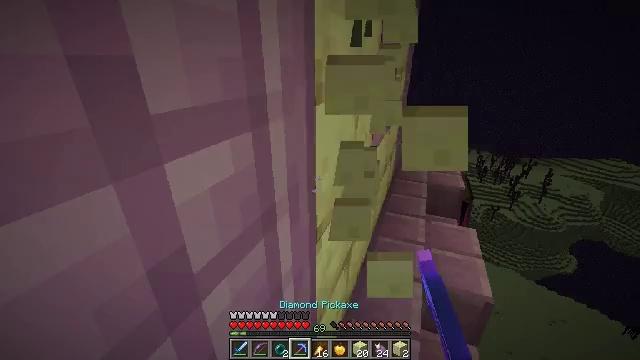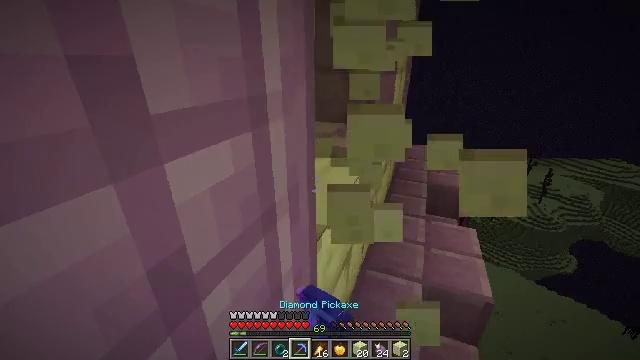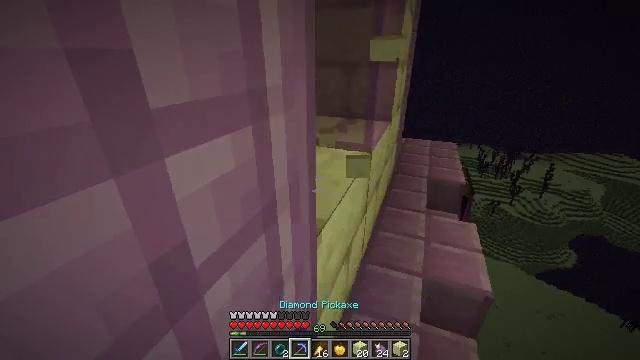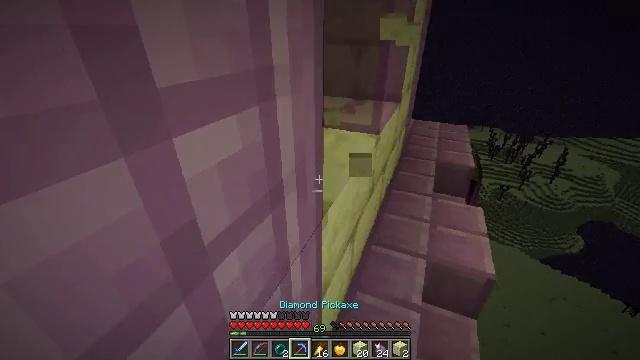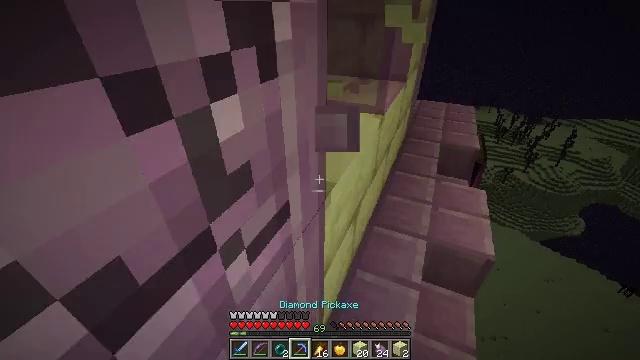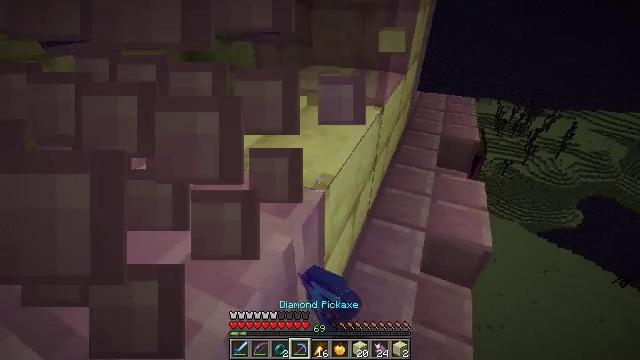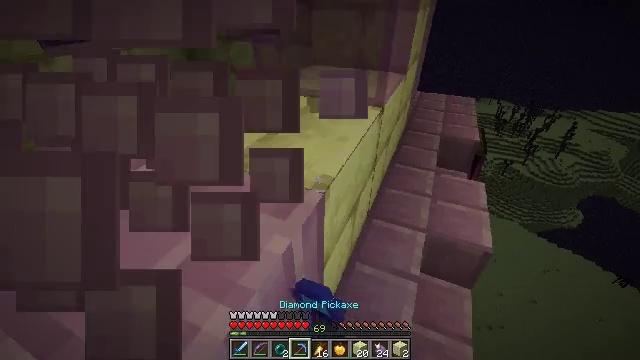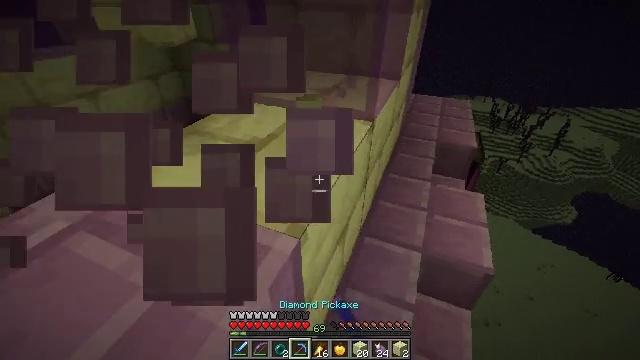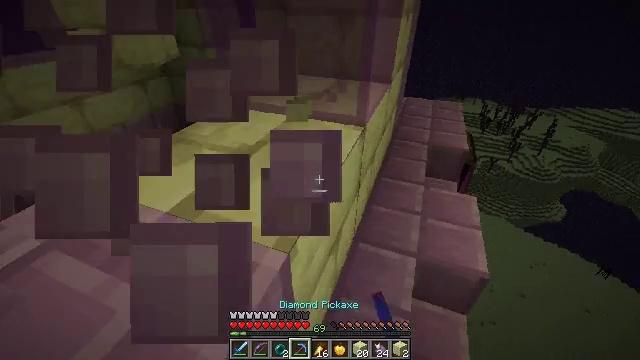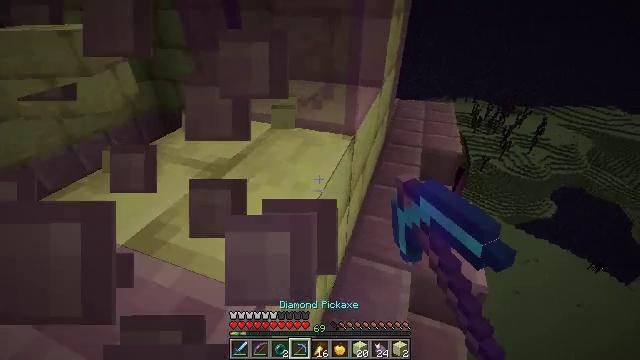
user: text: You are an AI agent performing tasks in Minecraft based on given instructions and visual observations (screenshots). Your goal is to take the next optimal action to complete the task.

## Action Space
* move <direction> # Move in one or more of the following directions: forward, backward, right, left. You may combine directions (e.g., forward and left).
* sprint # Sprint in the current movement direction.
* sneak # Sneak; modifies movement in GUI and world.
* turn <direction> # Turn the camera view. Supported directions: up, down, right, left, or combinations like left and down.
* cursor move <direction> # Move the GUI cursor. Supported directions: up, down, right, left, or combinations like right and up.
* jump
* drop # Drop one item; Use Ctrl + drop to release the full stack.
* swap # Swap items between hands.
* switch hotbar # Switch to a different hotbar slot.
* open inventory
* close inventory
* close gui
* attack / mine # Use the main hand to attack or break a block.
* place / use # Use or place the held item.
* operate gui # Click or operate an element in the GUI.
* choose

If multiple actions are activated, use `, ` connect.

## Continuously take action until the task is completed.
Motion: motion action
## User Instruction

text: Dig out the purpur pillar blocks.
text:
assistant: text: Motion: attack / mine
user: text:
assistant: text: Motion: turn down, attack / mine
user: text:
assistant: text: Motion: turn left and down, attack / mine
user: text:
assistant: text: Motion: turn down, attack / mine
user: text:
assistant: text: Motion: turn down, attack / mine
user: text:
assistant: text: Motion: move forward, attack / mine
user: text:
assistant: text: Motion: move forward, attack / mine
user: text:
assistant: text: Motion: move forward, turn right, attack / mine
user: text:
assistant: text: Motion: move forward, turn right, attack / mine
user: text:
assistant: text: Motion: attack / mine